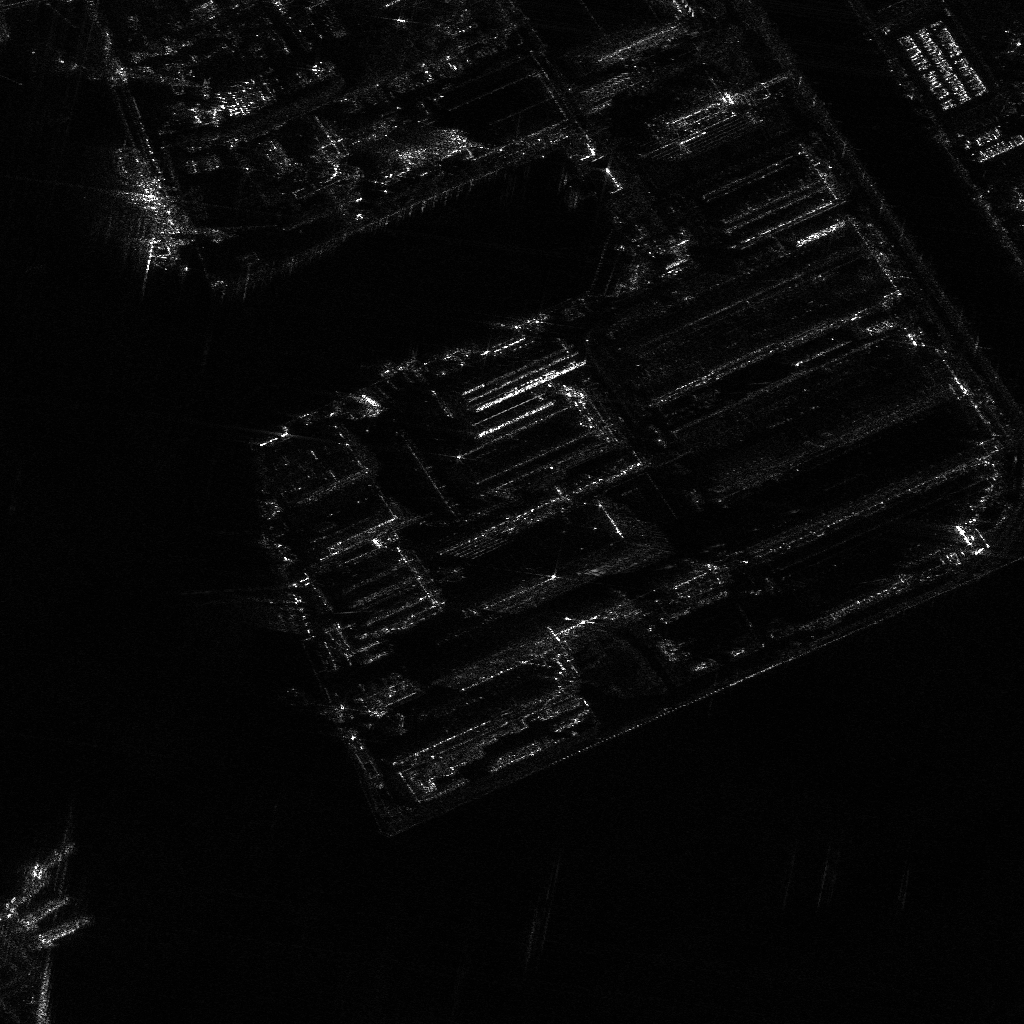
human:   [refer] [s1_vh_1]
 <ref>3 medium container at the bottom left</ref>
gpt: <box>[[1, 83, 3, 90, 54], [5, 87, 6, 94, 63], [3, 85, 5, 92, 55]]</box>